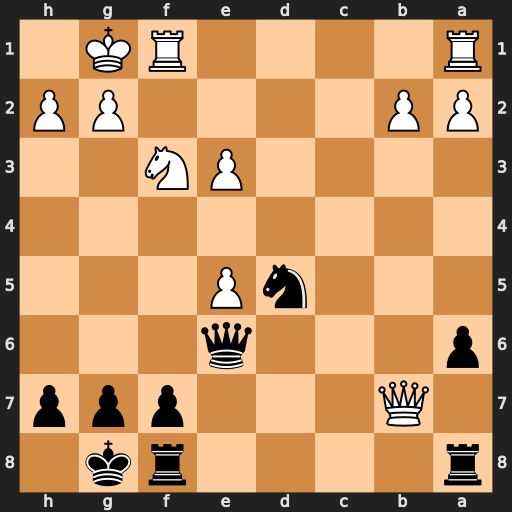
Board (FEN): r4rk1/1Q3ppp/p3q3/3nP3/8/4PN2/PP4PP/R4RK1
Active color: b
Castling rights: -
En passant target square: -
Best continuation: Rfb8 Nd4 Rxb7 Nxe6 fxe6